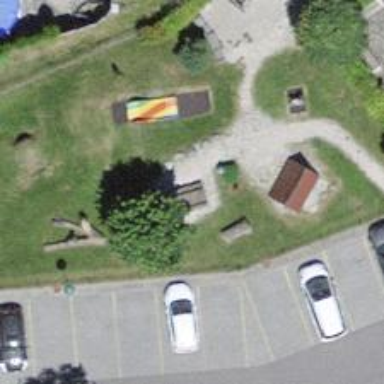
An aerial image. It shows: Picnic table located in leisure land area.